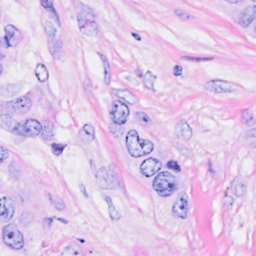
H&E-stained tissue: Breast